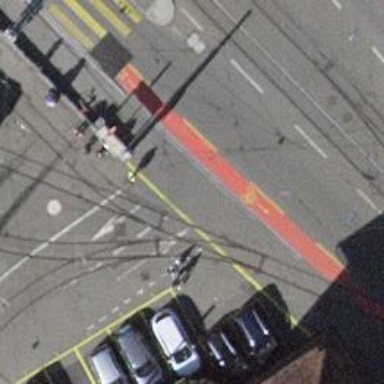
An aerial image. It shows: Unmarked crossing with traffic calming table on the road.